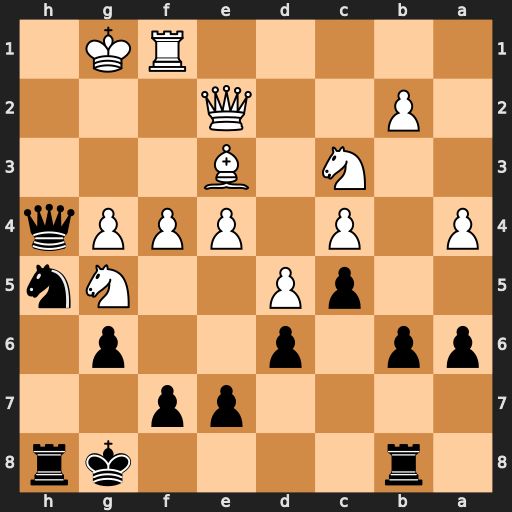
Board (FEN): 1r4kr/4pp2/pp1p2p1/2pP2Nn/P1P1PPPq/2N1B3/1P2Q3/5RK1
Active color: b
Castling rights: -
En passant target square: -
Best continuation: Qg3+ Qg2 Qxe3+ Qf2 Qxf2+